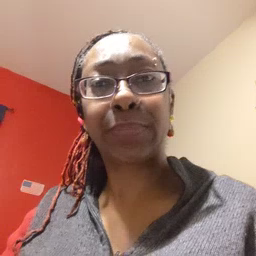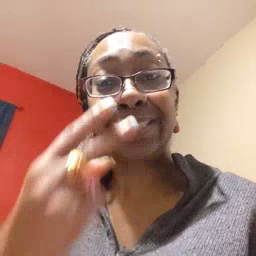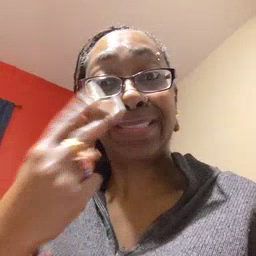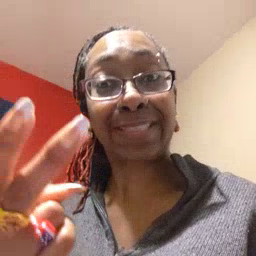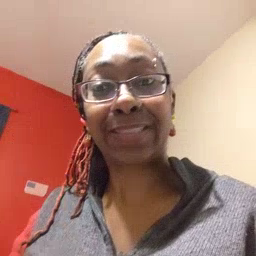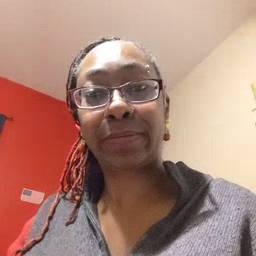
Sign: see